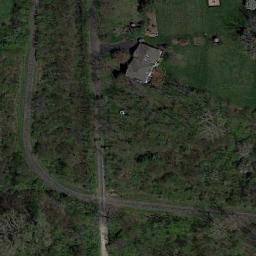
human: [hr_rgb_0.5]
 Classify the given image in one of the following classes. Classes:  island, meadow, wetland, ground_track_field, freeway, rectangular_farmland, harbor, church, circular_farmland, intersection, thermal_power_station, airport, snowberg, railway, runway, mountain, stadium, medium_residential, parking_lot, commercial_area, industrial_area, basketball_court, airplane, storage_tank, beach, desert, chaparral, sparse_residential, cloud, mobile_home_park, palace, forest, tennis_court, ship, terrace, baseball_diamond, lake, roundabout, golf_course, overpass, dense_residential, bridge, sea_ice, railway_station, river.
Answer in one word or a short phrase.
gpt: sparse_residential